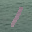
Label: 1